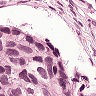
Metastatic tissue present: yes